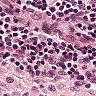
Metastatic tissue present: no